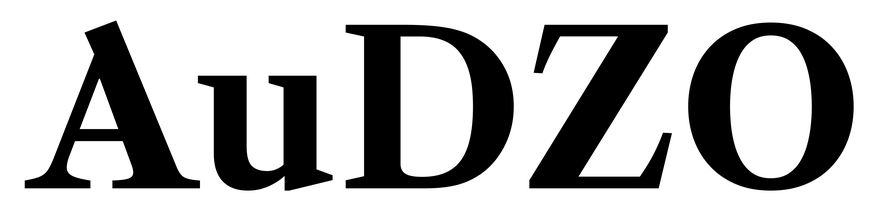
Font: LibreCaslonText_Bold